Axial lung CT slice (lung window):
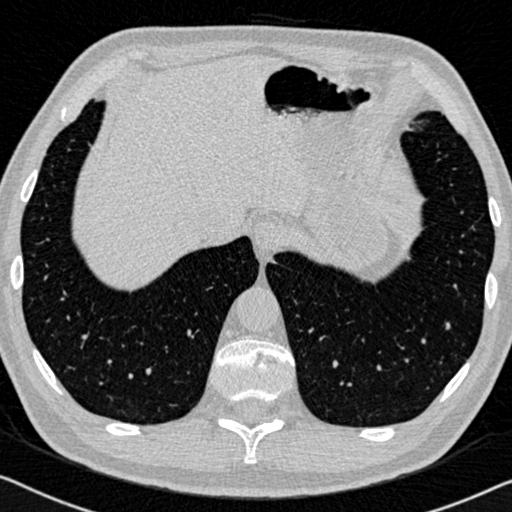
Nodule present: no